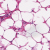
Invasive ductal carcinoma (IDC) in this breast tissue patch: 0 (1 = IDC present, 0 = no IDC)